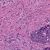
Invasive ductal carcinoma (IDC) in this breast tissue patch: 1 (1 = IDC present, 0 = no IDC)